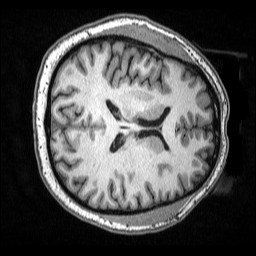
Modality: T1w
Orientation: axial
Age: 38
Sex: male
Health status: ill
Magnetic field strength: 3 T
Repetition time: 2.53 s
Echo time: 0.00331 s